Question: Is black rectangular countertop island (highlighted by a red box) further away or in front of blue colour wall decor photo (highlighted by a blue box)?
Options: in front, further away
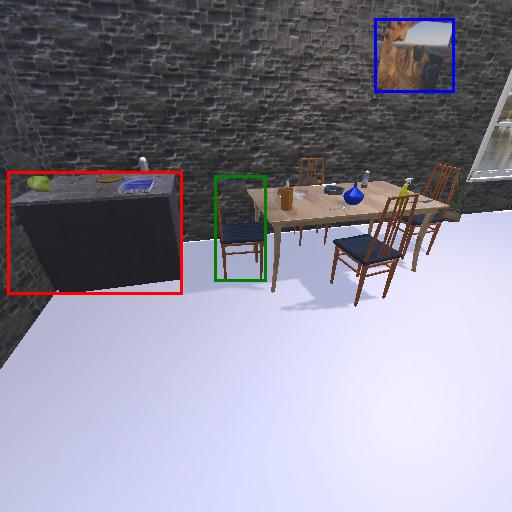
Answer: in front